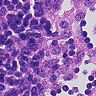
Metastatic tissue present: no